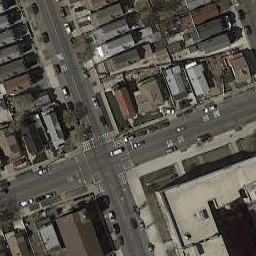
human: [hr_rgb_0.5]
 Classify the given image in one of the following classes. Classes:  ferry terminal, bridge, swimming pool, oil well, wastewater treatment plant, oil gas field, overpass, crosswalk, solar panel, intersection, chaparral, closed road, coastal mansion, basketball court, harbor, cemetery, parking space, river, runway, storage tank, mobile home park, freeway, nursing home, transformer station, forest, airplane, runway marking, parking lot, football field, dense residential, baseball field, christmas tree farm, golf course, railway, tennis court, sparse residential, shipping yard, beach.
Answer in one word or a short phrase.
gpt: intersection